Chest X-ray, PA view. Patient: 63 years old, sex M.
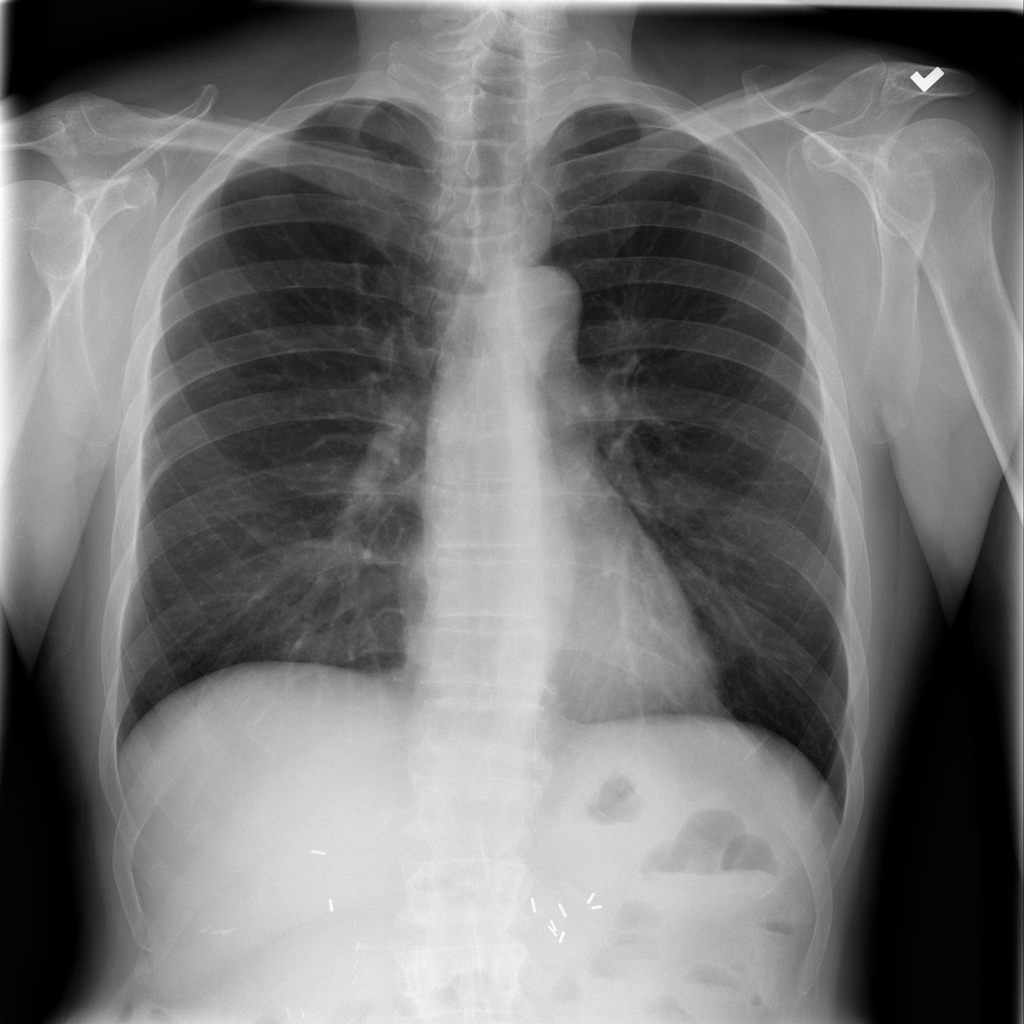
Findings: Infiltration